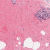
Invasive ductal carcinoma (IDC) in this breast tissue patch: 0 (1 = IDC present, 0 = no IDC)